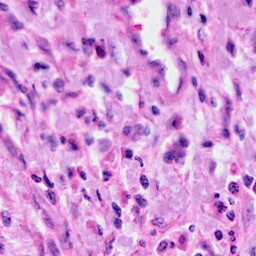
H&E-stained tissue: Cervix